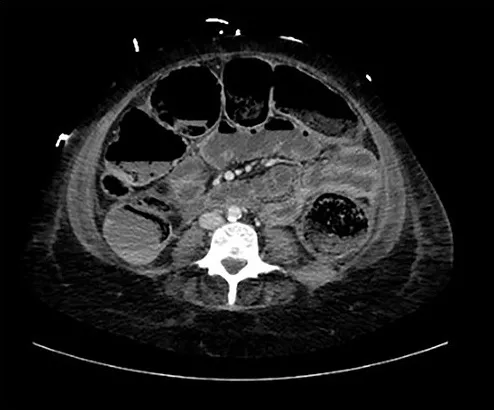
Axial view of CT abdomen demonstrating normal large bowel wall enhancement with faecal loading.
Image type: radiology (ct)